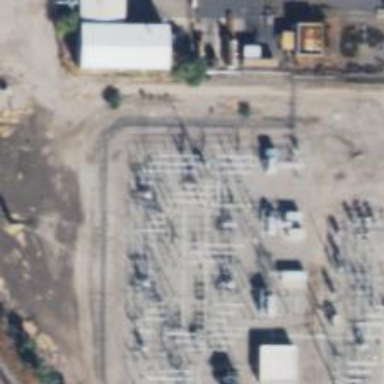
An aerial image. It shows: Switch used for power control.